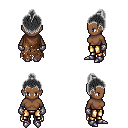
a pixel art fantasy rpg character, female body template, human, dark skin, brown tattered cape, gold greaves, gray short topknot hairstyle, metal gloves, metal boots, four views (front, back, left, right), 2x2 character sprite sheet, small pixel art, hard edges, no anti-aliasing